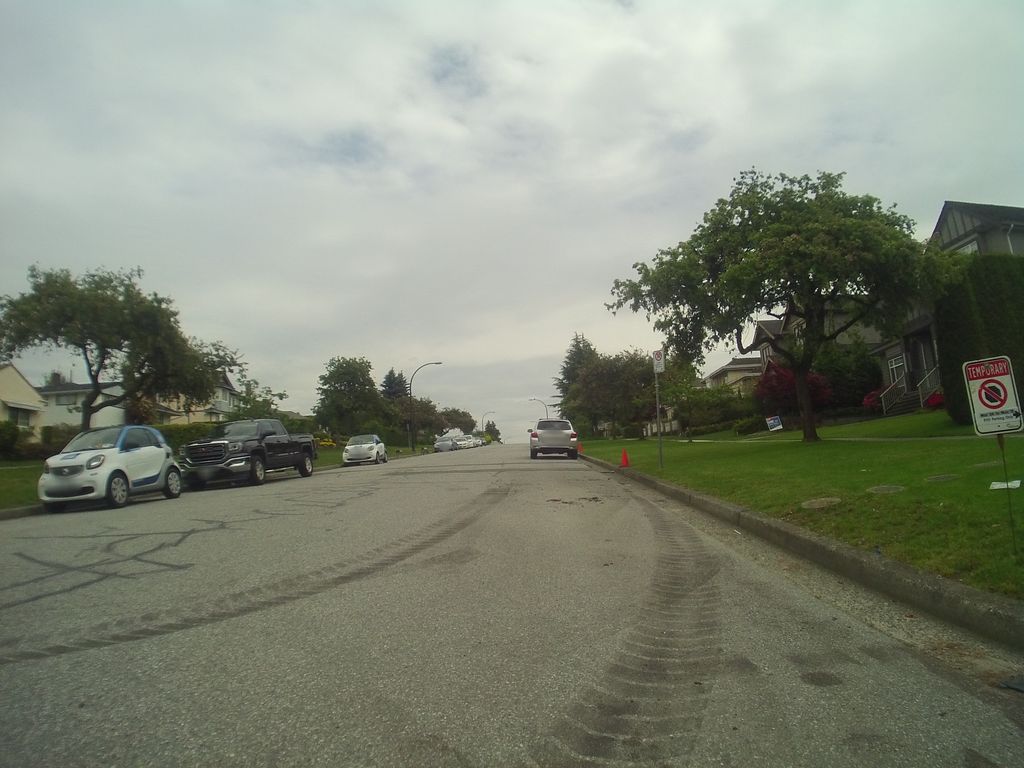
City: vancouver